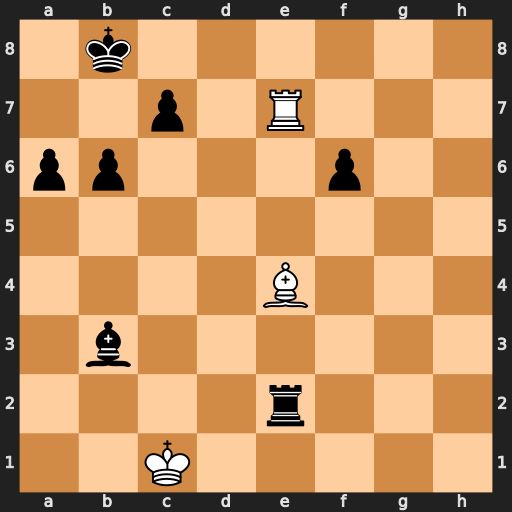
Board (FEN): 1k6/2p1R3/pp3p2/8/4B3/1b6/4r3/2K5
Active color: w
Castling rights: -
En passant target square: -
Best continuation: Re8+ Ka7 Ra8#